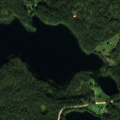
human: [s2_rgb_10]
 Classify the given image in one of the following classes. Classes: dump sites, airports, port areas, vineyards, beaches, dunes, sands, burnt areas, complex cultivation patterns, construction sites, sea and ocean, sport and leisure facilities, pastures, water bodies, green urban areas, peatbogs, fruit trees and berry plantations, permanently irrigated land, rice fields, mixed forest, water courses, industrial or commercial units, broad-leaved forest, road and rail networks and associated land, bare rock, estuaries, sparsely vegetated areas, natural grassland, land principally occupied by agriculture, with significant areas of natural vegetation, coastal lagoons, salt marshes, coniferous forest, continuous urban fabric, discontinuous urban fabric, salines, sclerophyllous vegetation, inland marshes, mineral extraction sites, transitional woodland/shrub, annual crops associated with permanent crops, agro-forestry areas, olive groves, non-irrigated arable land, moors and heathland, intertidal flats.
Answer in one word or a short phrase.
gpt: land principally occupied by agriculture, with significant areas of natural vegetation, coniferous forest, mixed forest, peatbogs, water bodies